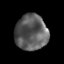
Tissue: prostate
Cell type: T cells
Senescence score: 0.3582
Nuclear area (px): 1135
Mean DAPI intensity: 92.892